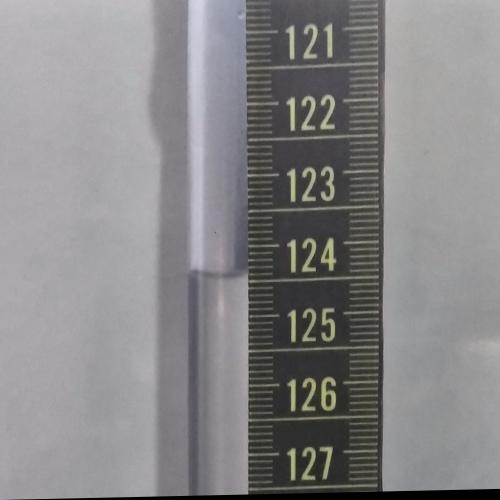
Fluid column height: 124.4 cm